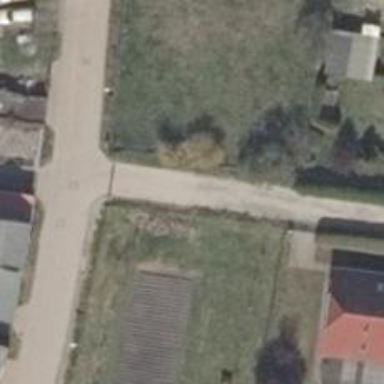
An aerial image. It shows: Residential road.